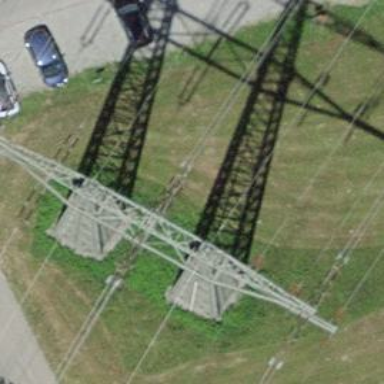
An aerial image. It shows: Double and single wires on the power line.